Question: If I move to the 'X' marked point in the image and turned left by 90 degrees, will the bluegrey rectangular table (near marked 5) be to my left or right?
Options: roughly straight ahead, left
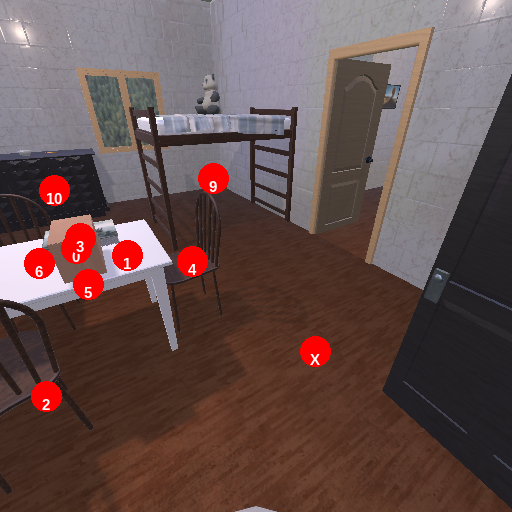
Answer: roughly straight ahead